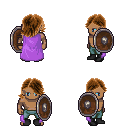
a pixel art fantasy rpg character, male body template, human, dark skin, lavender cape, teal pants, brown swoop hairstyle, black shoes, shield, four views (front, back, left, right), 2x2 character sprite sheet, small pixel art, hard edges, no anti-aliasing